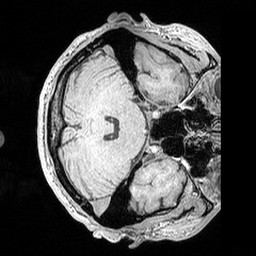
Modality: MP2RAGE
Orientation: axial
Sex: male
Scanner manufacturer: siemens
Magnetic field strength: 3 T
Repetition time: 5 s
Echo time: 0.00292 s